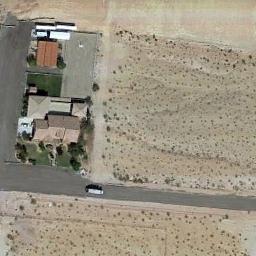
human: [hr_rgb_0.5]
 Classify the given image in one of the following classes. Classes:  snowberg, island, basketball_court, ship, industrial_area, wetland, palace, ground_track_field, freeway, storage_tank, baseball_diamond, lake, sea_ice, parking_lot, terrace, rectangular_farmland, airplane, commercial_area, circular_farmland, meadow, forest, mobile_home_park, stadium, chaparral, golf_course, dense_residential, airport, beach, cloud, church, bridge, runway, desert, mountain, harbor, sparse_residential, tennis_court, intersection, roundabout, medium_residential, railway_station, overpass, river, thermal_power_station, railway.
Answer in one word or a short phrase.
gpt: sparse_residential